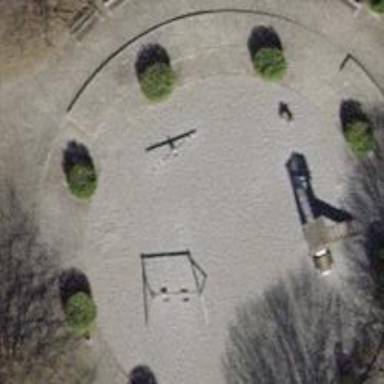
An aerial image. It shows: Seesaw in the playground.